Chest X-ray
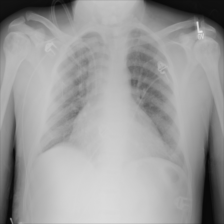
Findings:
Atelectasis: positive
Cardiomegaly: negative
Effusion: negative
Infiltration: negative
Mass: negative
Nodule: negative
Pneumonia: negative
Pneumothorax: negative
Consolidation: negative
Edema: negative
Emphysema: negative
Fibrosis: negative
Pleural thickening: negative
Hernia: negative